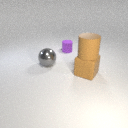
large brown rubber cylinder above large brown rubber cube